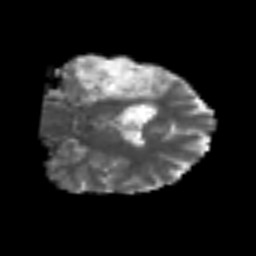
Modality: MD
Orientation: coronal
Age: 54
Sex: male
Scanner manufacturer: siemens
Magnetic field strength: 3 T
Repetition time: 6.1 s
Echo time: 0.101 s